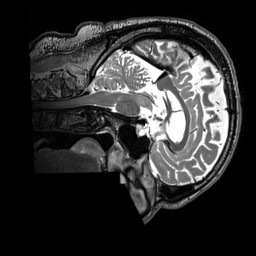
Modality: T2w
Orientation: sagittal
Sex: male
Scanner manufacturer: siemens
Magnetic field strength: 3 T
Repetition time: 3.2 s
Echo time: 0.409 s